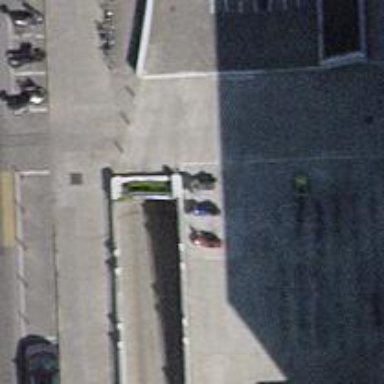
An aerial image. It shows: Parking entrance.